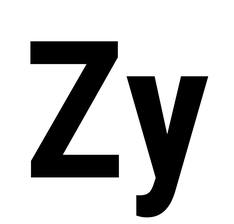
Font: Roboto_Condensed_Bold